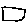
Label: square